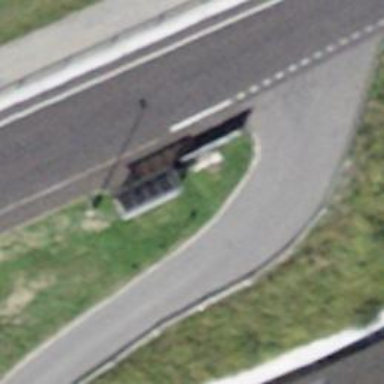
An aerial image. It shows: Bus stop with platform for public transport.